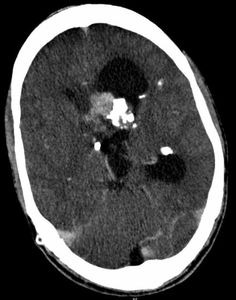
Label: notumor